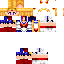
A female human skin with medium skin, wearing blonde long hair dressed in a red suit and red pants, featuring a closed mouth.